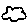
Label: cloud